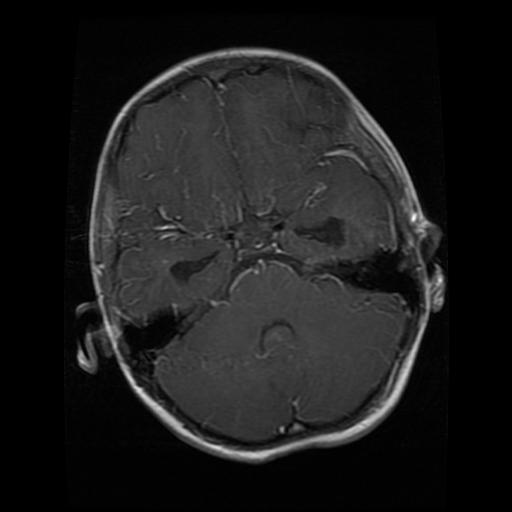
Label: glioma